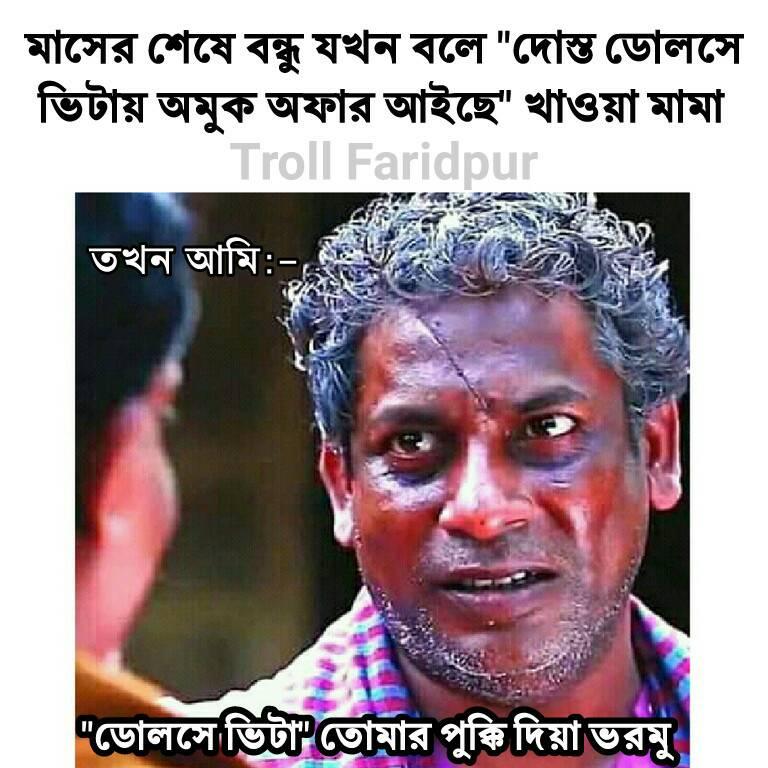
Caption: মাসের শেষে বন্ধু যখন বলে " দোস্ত ডোলসে ভিটায় অমুক অফার আইছে "   খাওয়া মামা    তখন আমি    " ডোলসে ভিটা " তোমার পুক্কি দিয়া ভরমু
Label: non-hate